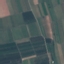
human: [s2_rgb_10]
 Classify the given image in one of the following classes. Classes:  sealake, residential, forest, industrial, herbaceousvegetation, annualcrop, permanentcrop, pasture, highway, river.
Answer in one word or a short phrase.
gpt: PermanentCrop